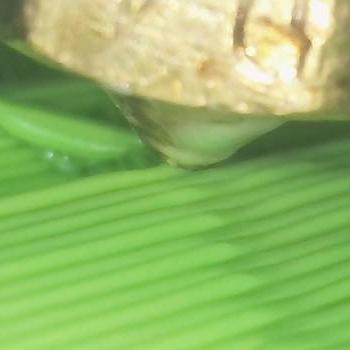
Flow rate: 112%